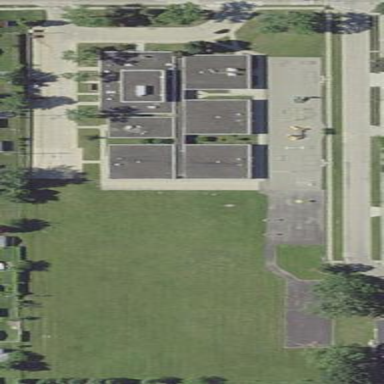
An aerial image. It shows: School.